Question: I want my bot to send messages in such bubbles, but I do not know the code.

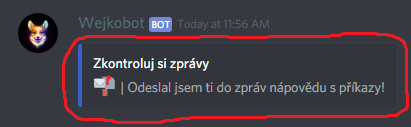
Answer: Those "bubbles" are embeds, types of messages that can be sent only by bots. To send them, you'll need to use the <URL> class: you can create an instance of the class and then edit it with the methods you find in the docs. Here's an example with the image you sent:
'''
let embed = new Discord.RichEmbed()
.setColor([66, 134, 244])
.setTitle("Zhontroly' si zpravy")
.setDescription("📬 | Odeslal jsem ti do zprav napovedu s prikazy!");
channel.send({embed});
'''
Here's a more in-depth example, from <URL>
'''
const embed = new Discord.RichEmbed()
.setTitle("This is your title, it can hold 256 characters")
.setAuthor("Author Name", "https://i.imgur.com/lm8s41J.png")
/*
* Alternatively, use "#00AE86", [0, 174, 134] or an integer number.
*/
.setColor(0x00AE86)
.setDescription("This is the main body of text, it can hold 2048 characters.")
.setFooter("This is the footer text, it can hold 2048 characters", "http://i.imgur.com/w1vhFSR.png")
.setImage("http://i.imgur.com/yVpymuV.png")
.setThumbnail("http://i.imgur.com/p2qNFag.png")
/*
* Takes a Date object, defaults to current date.
*/
.setTimestamp()
.setURL("https://discord.js.org/#/docs/main/indev/class/RichEmbed")
.addField("This is a field title, it can hold 256 characters",
"This is a field value, it can hold 1024 characters.")
/*
* Inline fields may not display as inline if the thumbnail and/or image is too big.
*/
.addField("Inline Field", "They can also be inline.", true)
/*
* Blank field, useful to create some space.
*/
.addBlankField(true)
.addField("Inline Field 3", "You can have a maximum of 25 fields.", true);
message.channel.send({embed});
'''